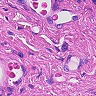
Metastatic tissue present: no